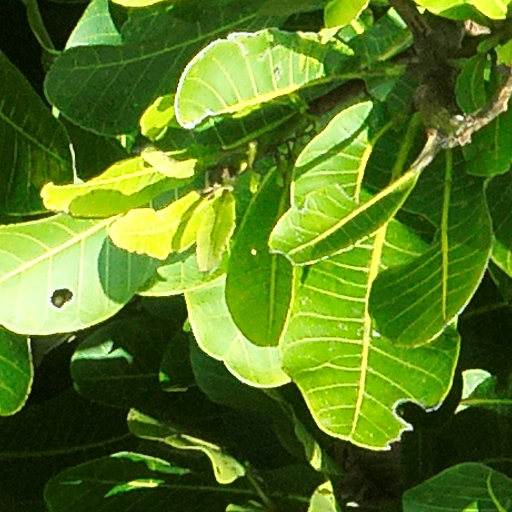
Species: Anacardium excelsum
GBIF accepted scientific name: Anacardium excelsum
Crown area (m\u00b2): 321.948